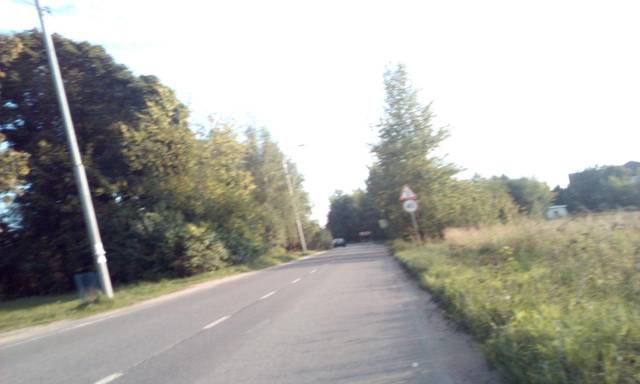
Region: Russia
Coordinates: 55.72, 36.824